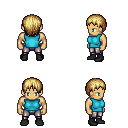
a pixel art fantasy rpg character, male body template, human, tanned skin, teal sleeveless shirt, metal pants, blonde plain hairstyle, black shoes, four views (front, back, left, right), 2x2 character sprite sheet, small pixel art, hard edges, no anti-aliasing